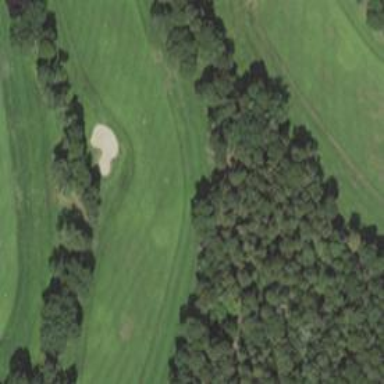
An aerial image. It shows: Golf hole.